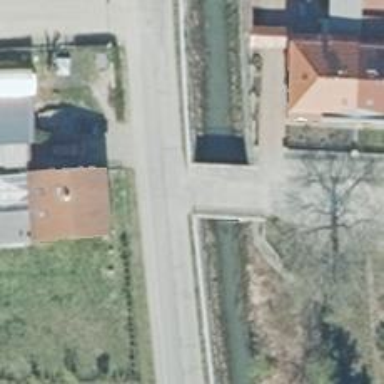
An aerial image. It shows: Residential road on concrete bridge.